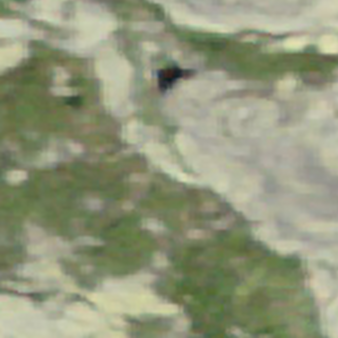
Label: other